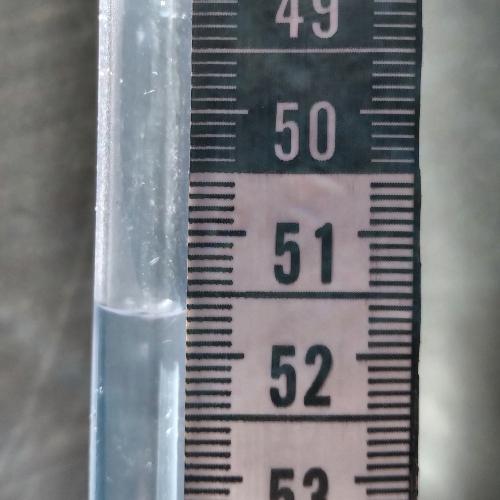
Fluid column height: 51.6 cm